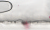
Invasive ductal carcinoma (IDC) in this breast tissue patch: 0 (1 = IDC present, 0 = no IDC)